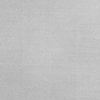
Atmospheric dust classification: dusty